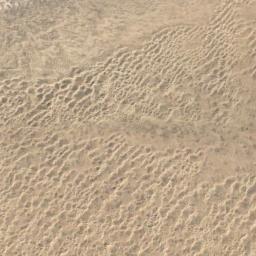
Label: desert